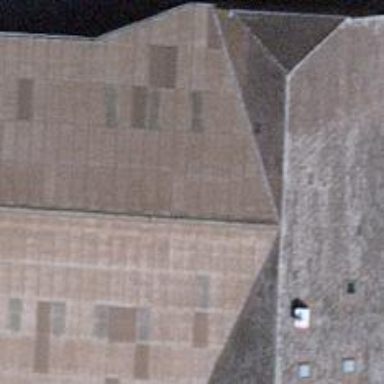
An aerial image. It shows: Farm building.